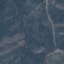
Land use / land cover class: HerbaceousVegetation